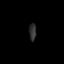
Tissue: lung
Cell type: Fibroblasts
Senescence score: 0.6474
Nuclear area (px): 117
Mean DAPI intensity: 47.88